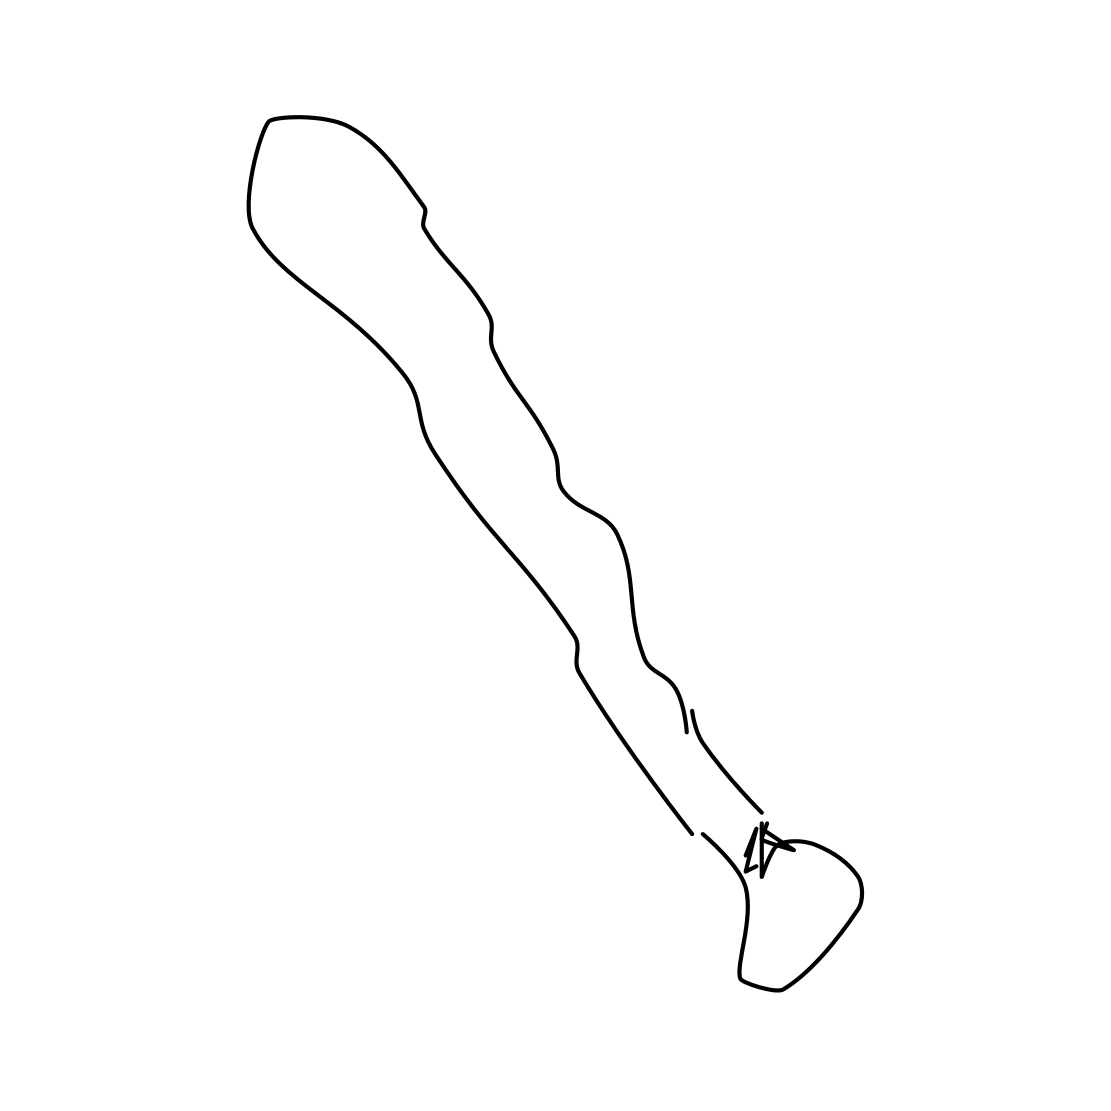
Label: baseball bat